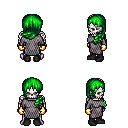
a pixel art fantasy rpg character, male body template, skeleton, chain mail, magenta pants, green left-swept hairstyle, gold gloves, black shoes, four views (front, back, left, right), 2x2 character sprite sheet, small pixel art, hard edges, no anti-aliasing